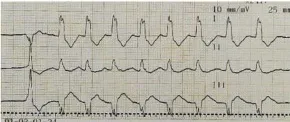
The ECG and chest radiograph of the patient before thyroxine supplementation (A-D).
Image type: electrography (ekg)